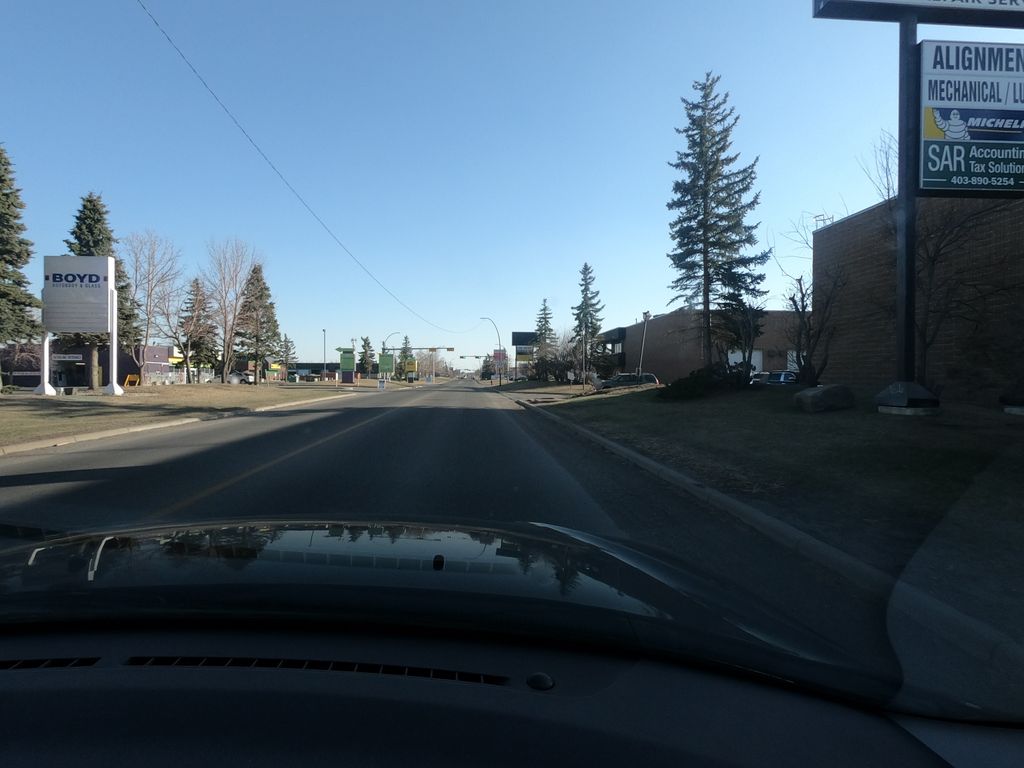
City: calgary